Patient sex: F
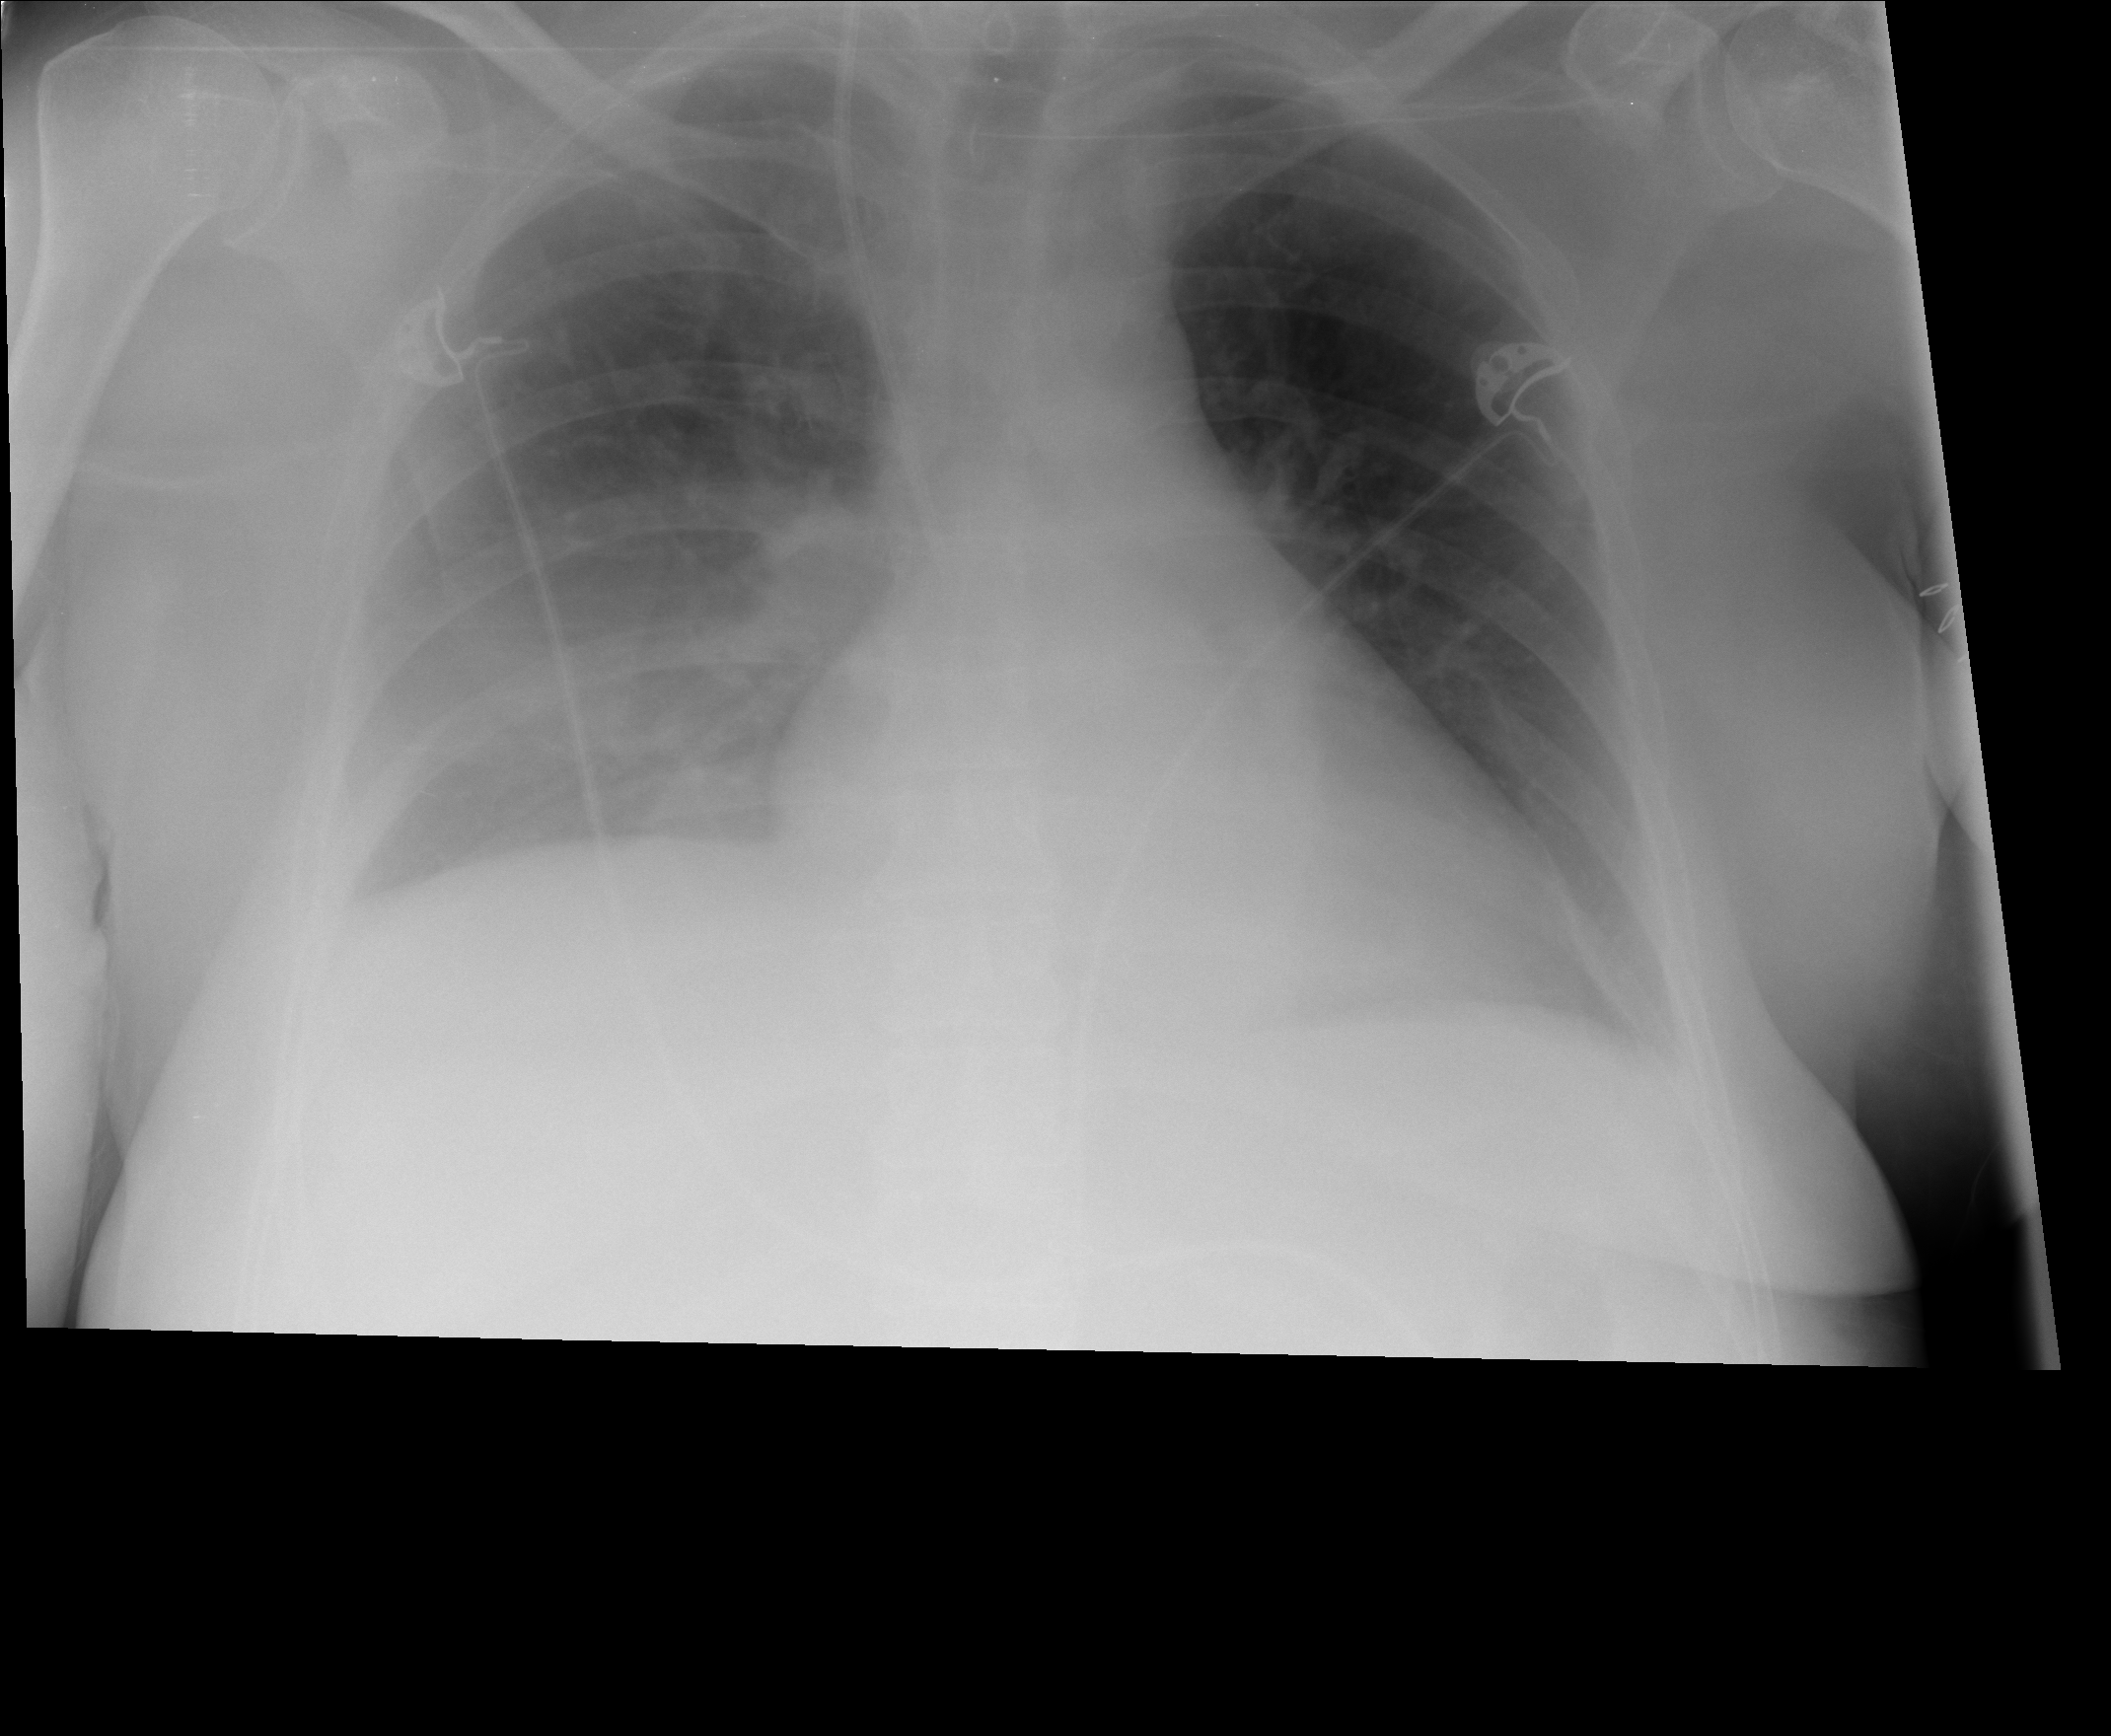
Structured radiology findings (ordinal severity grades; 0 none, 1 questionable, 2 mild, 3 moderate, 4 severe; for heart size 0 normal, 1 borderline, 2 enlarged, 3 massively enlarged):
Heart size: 1
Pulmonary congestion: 0
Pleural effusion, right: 2
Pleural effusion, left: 2
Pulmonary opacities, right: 0
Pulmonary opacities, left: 0
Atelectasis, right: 2
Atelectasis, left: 2